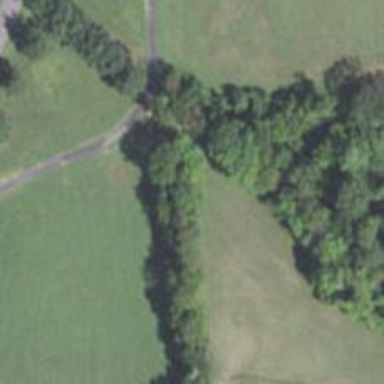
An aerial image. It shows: Bridleway.